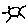
Label: sun